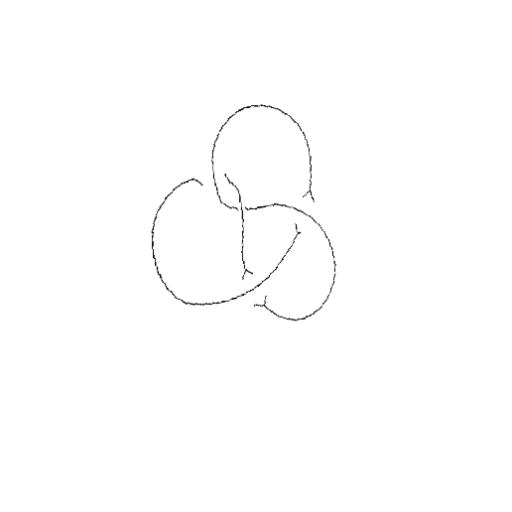
Crossing number: 4